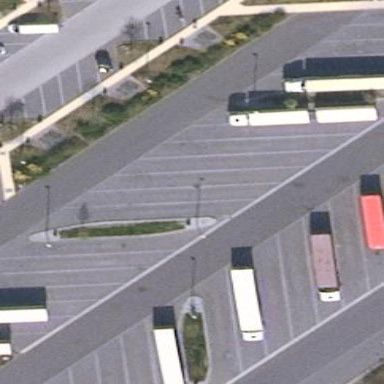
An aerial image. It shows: Parking area with asphalt surface.